Brain MRI, FLAIR slice (ischemic stroke SISS case)
Modalities acquired: T1|T2|DWI|FLAIR
Volume shape: 230x230x153 voxels, spacing: 1x1x1 mm
Slice 126 of 153
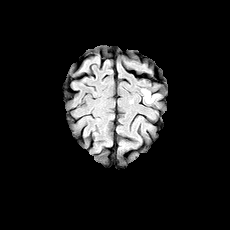
Lesion size: 2002 voxels